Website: apple
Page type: billing-address
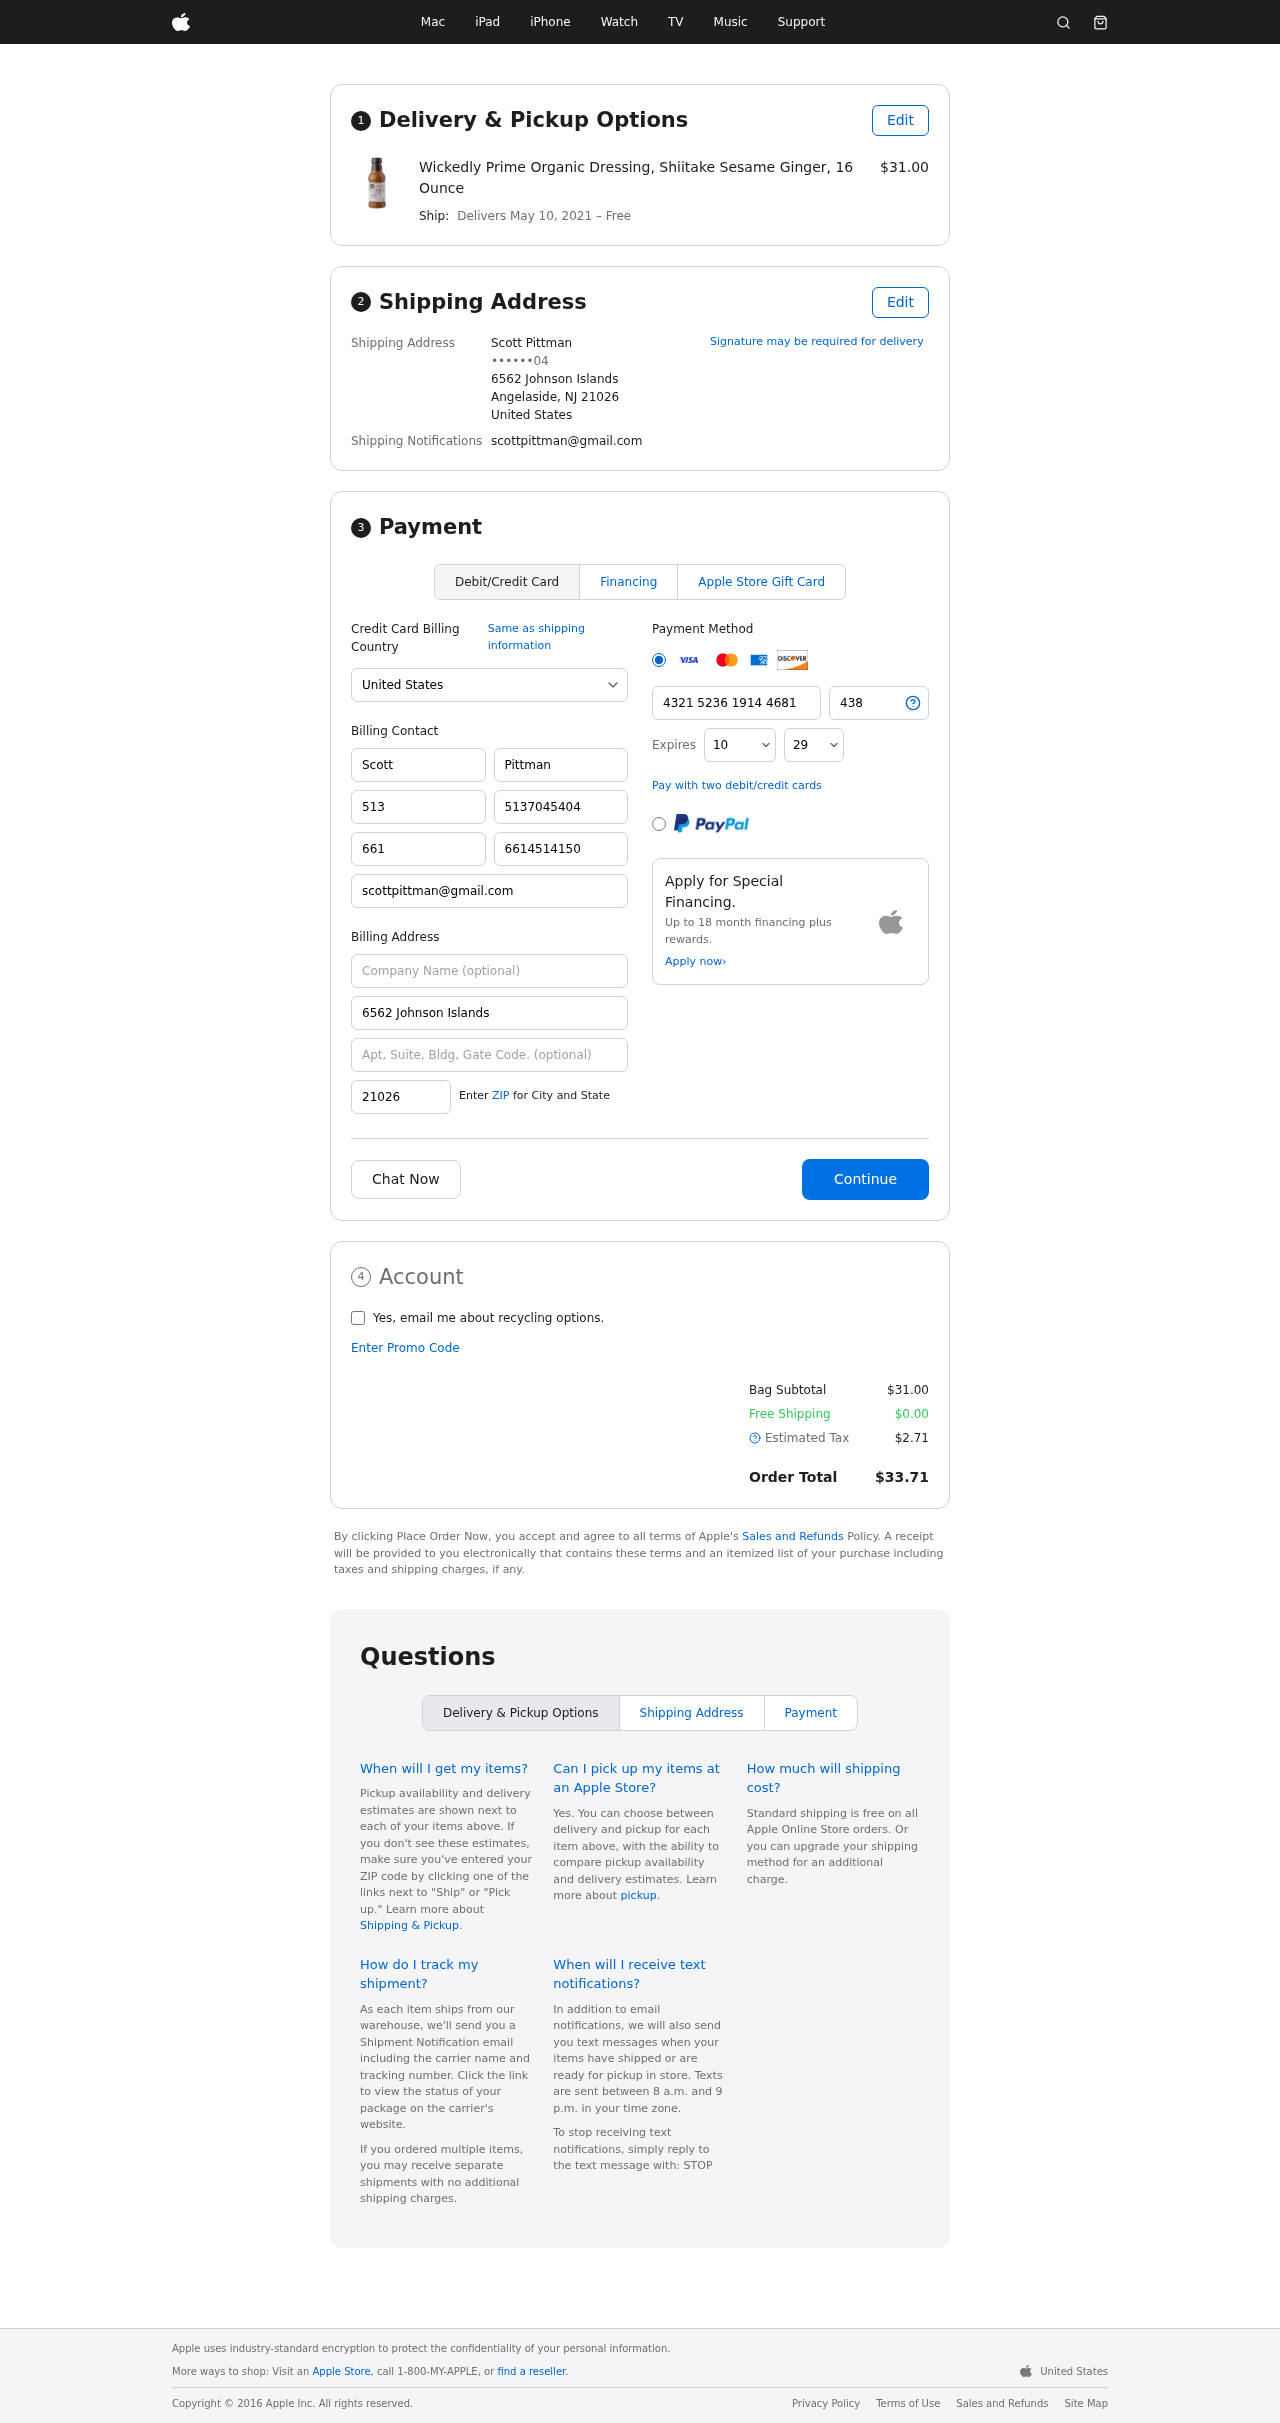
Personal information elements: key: PII_CARD_CVV
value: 438
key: PII_CARD_EXPIRY_MONTH
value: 10
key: PII_CARD_EXPIRY_YEAR
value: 29
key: PII_CARD_NUMBER
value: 4321 5236 1914 4681
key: PII_CITY_STATE_ZIP
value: Angelaside, NJ 21026
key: PII_COUNTRY
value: United States
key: PII_EMAIL
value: scottpittman@gmail.com
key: PII_FULLNAME
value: Scott Pittman
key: PII_STREET
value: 6562 Johnson Islands
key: PII_PHONE_MASKED
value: ••••••04
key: PII_BILLING_FIRSTNAME
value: Scott
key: PII_BILLING_LASTNAME
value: Pittman
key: PII_BILLING_PHONE_AREA
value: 513
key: PII_BILLING_PHONE
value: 5137045404
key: PII_BILLING_PHONE_ALT_AREA
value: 661
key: PII_BILLING_PHONE_ALT
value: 6614514150
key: PII_BILLING_EMAIL
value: scottpittman@gmail.com
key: PII_BILLING_STREET
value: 6562 Johnson Islands
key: PII_BILLING_POSTCODE
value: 21026
Product elements: key: PRODUCT1_NAME
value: Wickedly Prime Organic Dressing, Shiitake Sesame Ginger, 16 Ounce
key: PRODUCT1_PRICE
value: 31
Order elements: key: ORDER_DELIVERY_DATE
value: May 10, 2021
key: ORDER_SUBTOTAL
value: $31.00
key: ORDER_SHIPPING_COST
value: $0.00
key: ORDER_TAX
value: $2.71
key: ORDER_TOTAL
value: $33.71